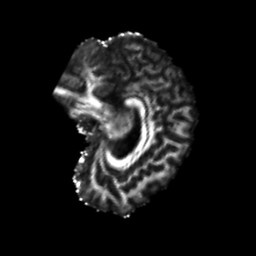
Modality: FA
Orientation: sagittal
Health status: ill
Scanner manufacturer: siemens
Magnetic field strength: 3 T
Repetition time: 13.7 s
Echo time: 0.098 s